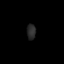
Tissue: skin
Cell type: T cells
Senescence score: 0.2305
Nuclear area (px): 132
Mean DAPI intensity: 41.705